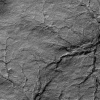
Atmospheric dust classification: not_dusty